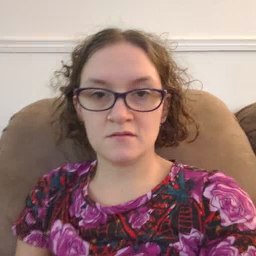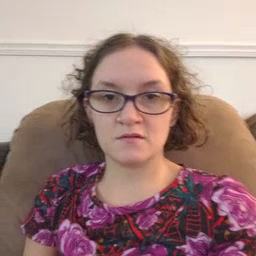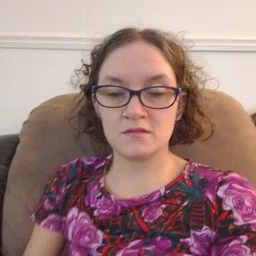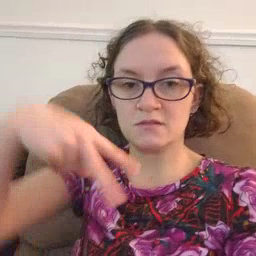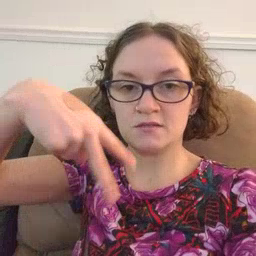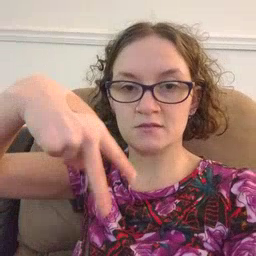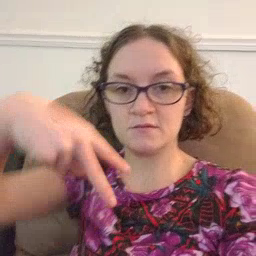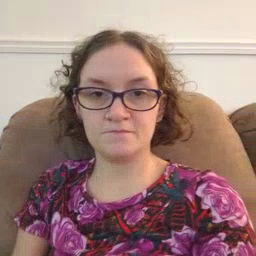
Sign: dance